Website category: sports
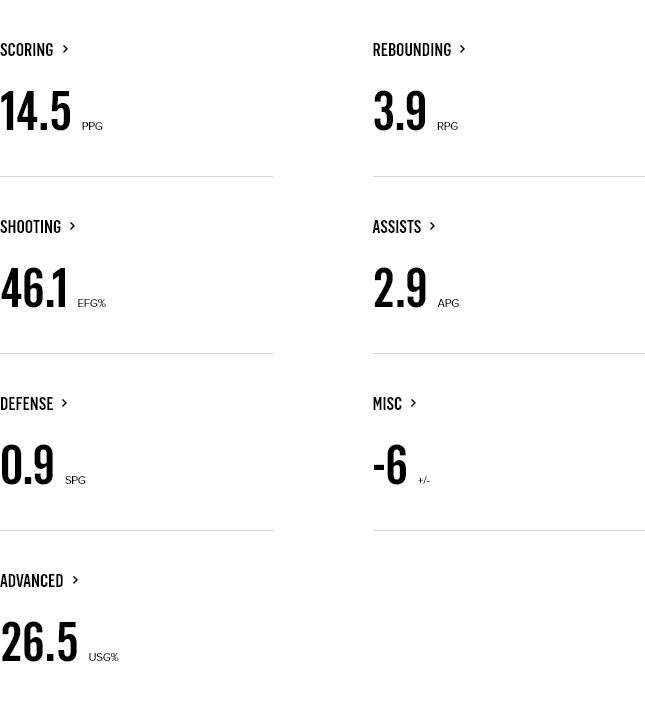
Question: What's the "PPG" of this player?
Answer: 14.5

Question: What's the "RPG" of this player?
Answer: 3.9

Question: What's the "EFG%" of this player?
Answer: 46.1

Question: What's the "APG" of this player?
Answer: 2.9

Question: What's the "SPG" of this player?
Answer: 0.9

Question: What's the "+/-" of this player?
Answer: -6

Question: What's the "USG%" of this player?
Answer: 26.5

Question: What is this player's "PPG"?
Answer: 14.5

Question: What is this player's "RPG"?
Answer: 3.9

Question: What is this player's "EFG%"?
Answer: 46.1

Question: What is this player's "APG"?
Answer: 2.9

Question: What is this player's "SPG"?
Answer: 0.9

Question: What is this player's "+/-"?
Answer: -6

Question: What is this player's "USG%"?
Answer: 26.5

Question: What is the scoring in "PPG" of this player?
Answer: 14.5

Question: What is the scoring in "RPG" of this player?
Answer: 3.9

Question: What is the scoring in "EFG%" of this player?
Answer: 46.1

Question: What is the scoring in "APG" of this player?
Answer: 2.9

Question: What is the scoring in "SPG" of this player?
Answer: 0.9

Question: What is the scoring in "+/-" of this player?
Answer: -6

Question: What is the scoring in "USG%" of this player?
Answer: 26.5

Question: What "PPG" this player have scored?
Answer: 14.5

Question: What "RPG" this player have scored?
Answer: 3.9

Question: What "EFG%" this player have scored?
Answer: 46.1

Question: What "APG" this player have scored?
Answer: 2.9

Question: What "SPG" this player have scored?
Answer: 0.9

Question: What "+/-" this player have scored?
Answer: -6

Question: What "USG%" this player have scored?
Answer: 26.5

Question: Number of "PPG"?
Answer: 14.5

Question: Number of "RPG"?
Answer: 3.9

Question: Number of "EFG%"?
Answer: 46.1

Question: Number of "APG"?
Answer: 2.9

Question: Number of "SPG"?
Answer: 0.9

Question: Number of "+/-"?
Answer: -6

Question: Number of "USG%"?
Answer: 26.5

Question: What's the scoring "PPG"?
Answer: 14.5

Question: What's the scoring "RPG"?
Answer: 3.9

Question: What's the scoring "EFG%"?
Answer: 46.1

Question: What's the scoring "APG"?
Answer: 2.9

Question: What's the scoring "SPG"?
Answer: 0.9

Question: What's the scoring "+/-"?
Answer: -6

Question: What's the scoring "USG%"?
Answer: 26.5